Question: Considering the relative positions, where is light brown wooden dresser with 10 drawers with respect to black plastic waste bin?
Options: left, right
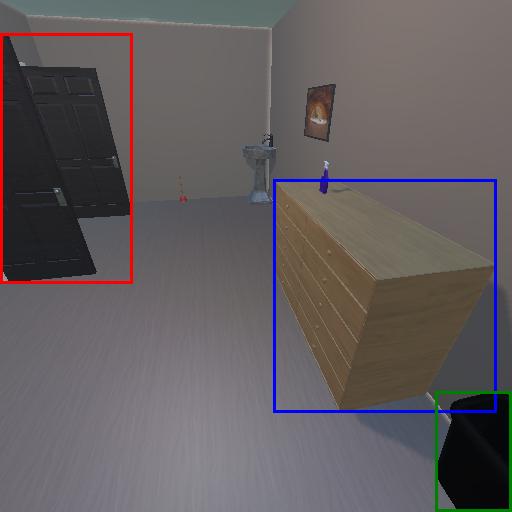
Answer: left